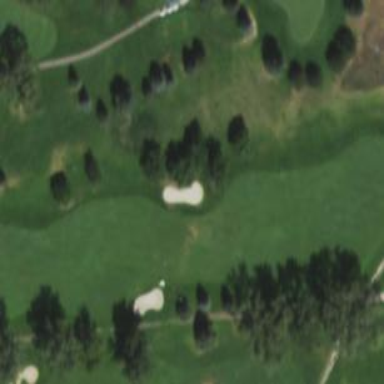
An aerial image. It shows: Golf fairway in the image.